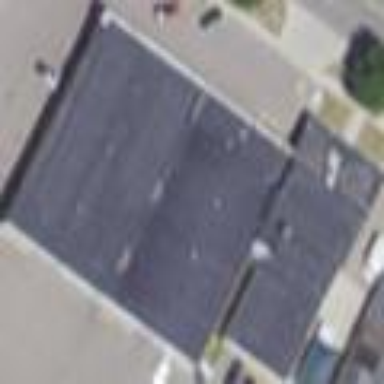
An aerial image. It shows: Building housing car rental service.